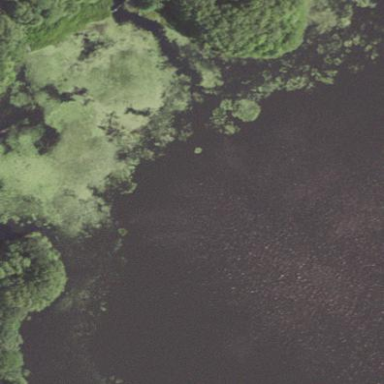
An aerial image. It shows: Marsh wetland.